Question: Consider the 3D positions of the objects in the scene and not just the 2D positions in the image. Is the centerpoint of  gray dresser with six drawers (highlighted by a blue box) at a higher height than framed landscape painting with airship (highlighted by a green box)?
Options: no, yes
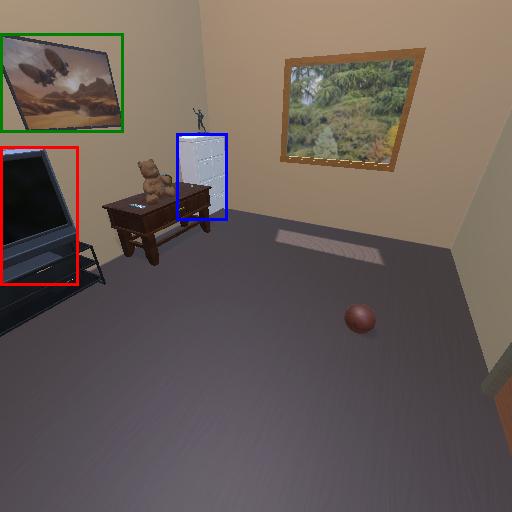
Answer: no